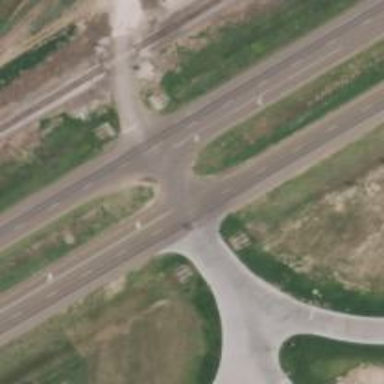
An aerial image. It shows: Stop road.